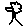
Label: tree